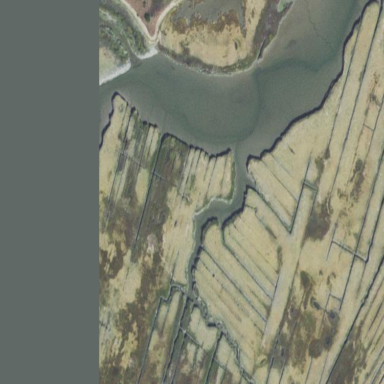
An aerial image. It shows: Tidal wetland area consisting of tidal flats.